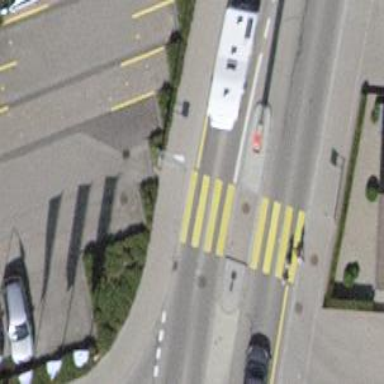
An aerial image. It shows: Secondary road with asphalt surface and sidewalks on both sides.